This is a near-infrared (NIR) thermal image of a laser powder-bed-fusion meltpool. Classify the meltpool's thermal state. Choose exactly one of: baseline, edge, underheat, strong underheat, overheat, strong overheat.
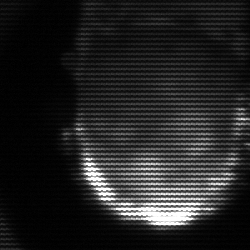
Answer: baseline